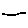
Label: line